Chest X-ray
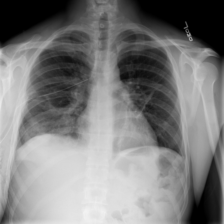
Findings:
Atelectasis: positive
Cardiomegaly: negative
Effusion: negative
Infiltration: positive
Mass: negative
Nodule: negative
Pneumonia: negative
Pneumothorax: positive
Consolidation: negative
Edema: negative
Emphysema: positive
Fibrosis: negative
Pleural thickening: positive
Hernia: negative